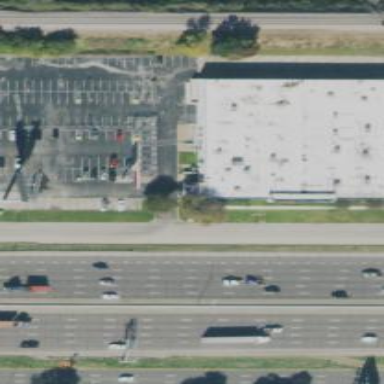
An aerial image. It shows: Commercial building.